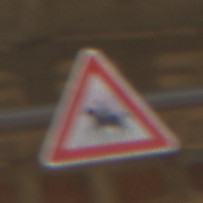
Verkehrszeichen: ReiterRechts
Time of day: SunriseSunset
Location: Roofed (Suburban)
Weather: Clear
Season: NotSpecified
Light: Natural